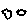
Label: cloud